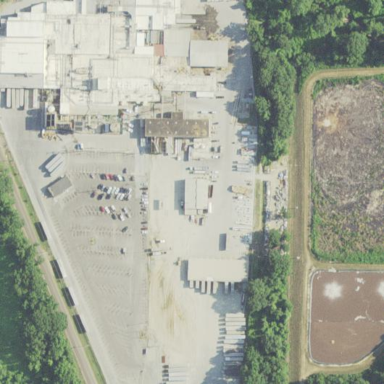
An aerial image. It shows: Industrial area with slaughterhouse. It is works facility designated for industrial land use.